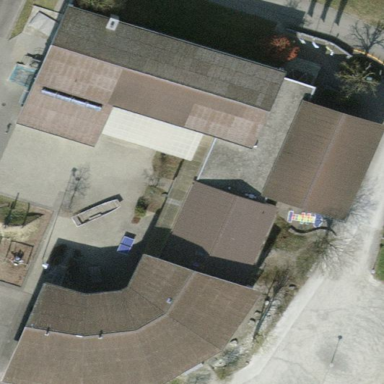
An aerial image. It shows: School building.